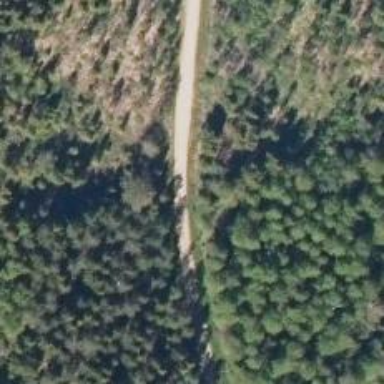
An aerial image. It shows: Unclassified road.